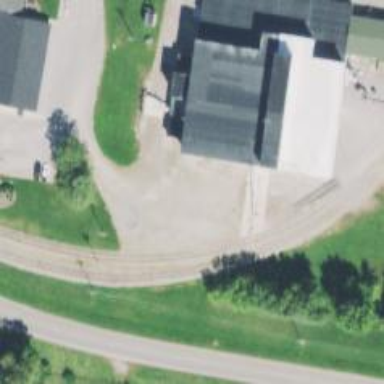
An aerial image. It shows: Rail spur service.